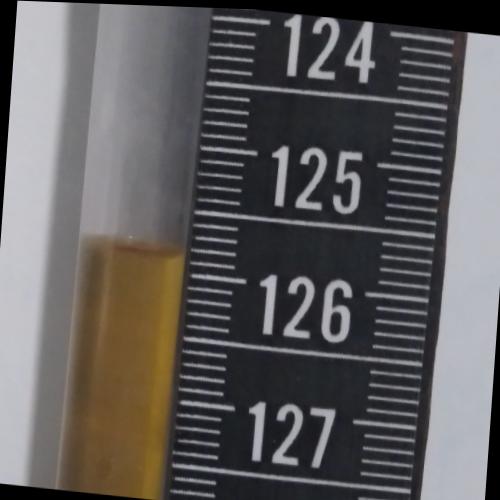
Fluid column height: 125.8 cm